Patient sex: F
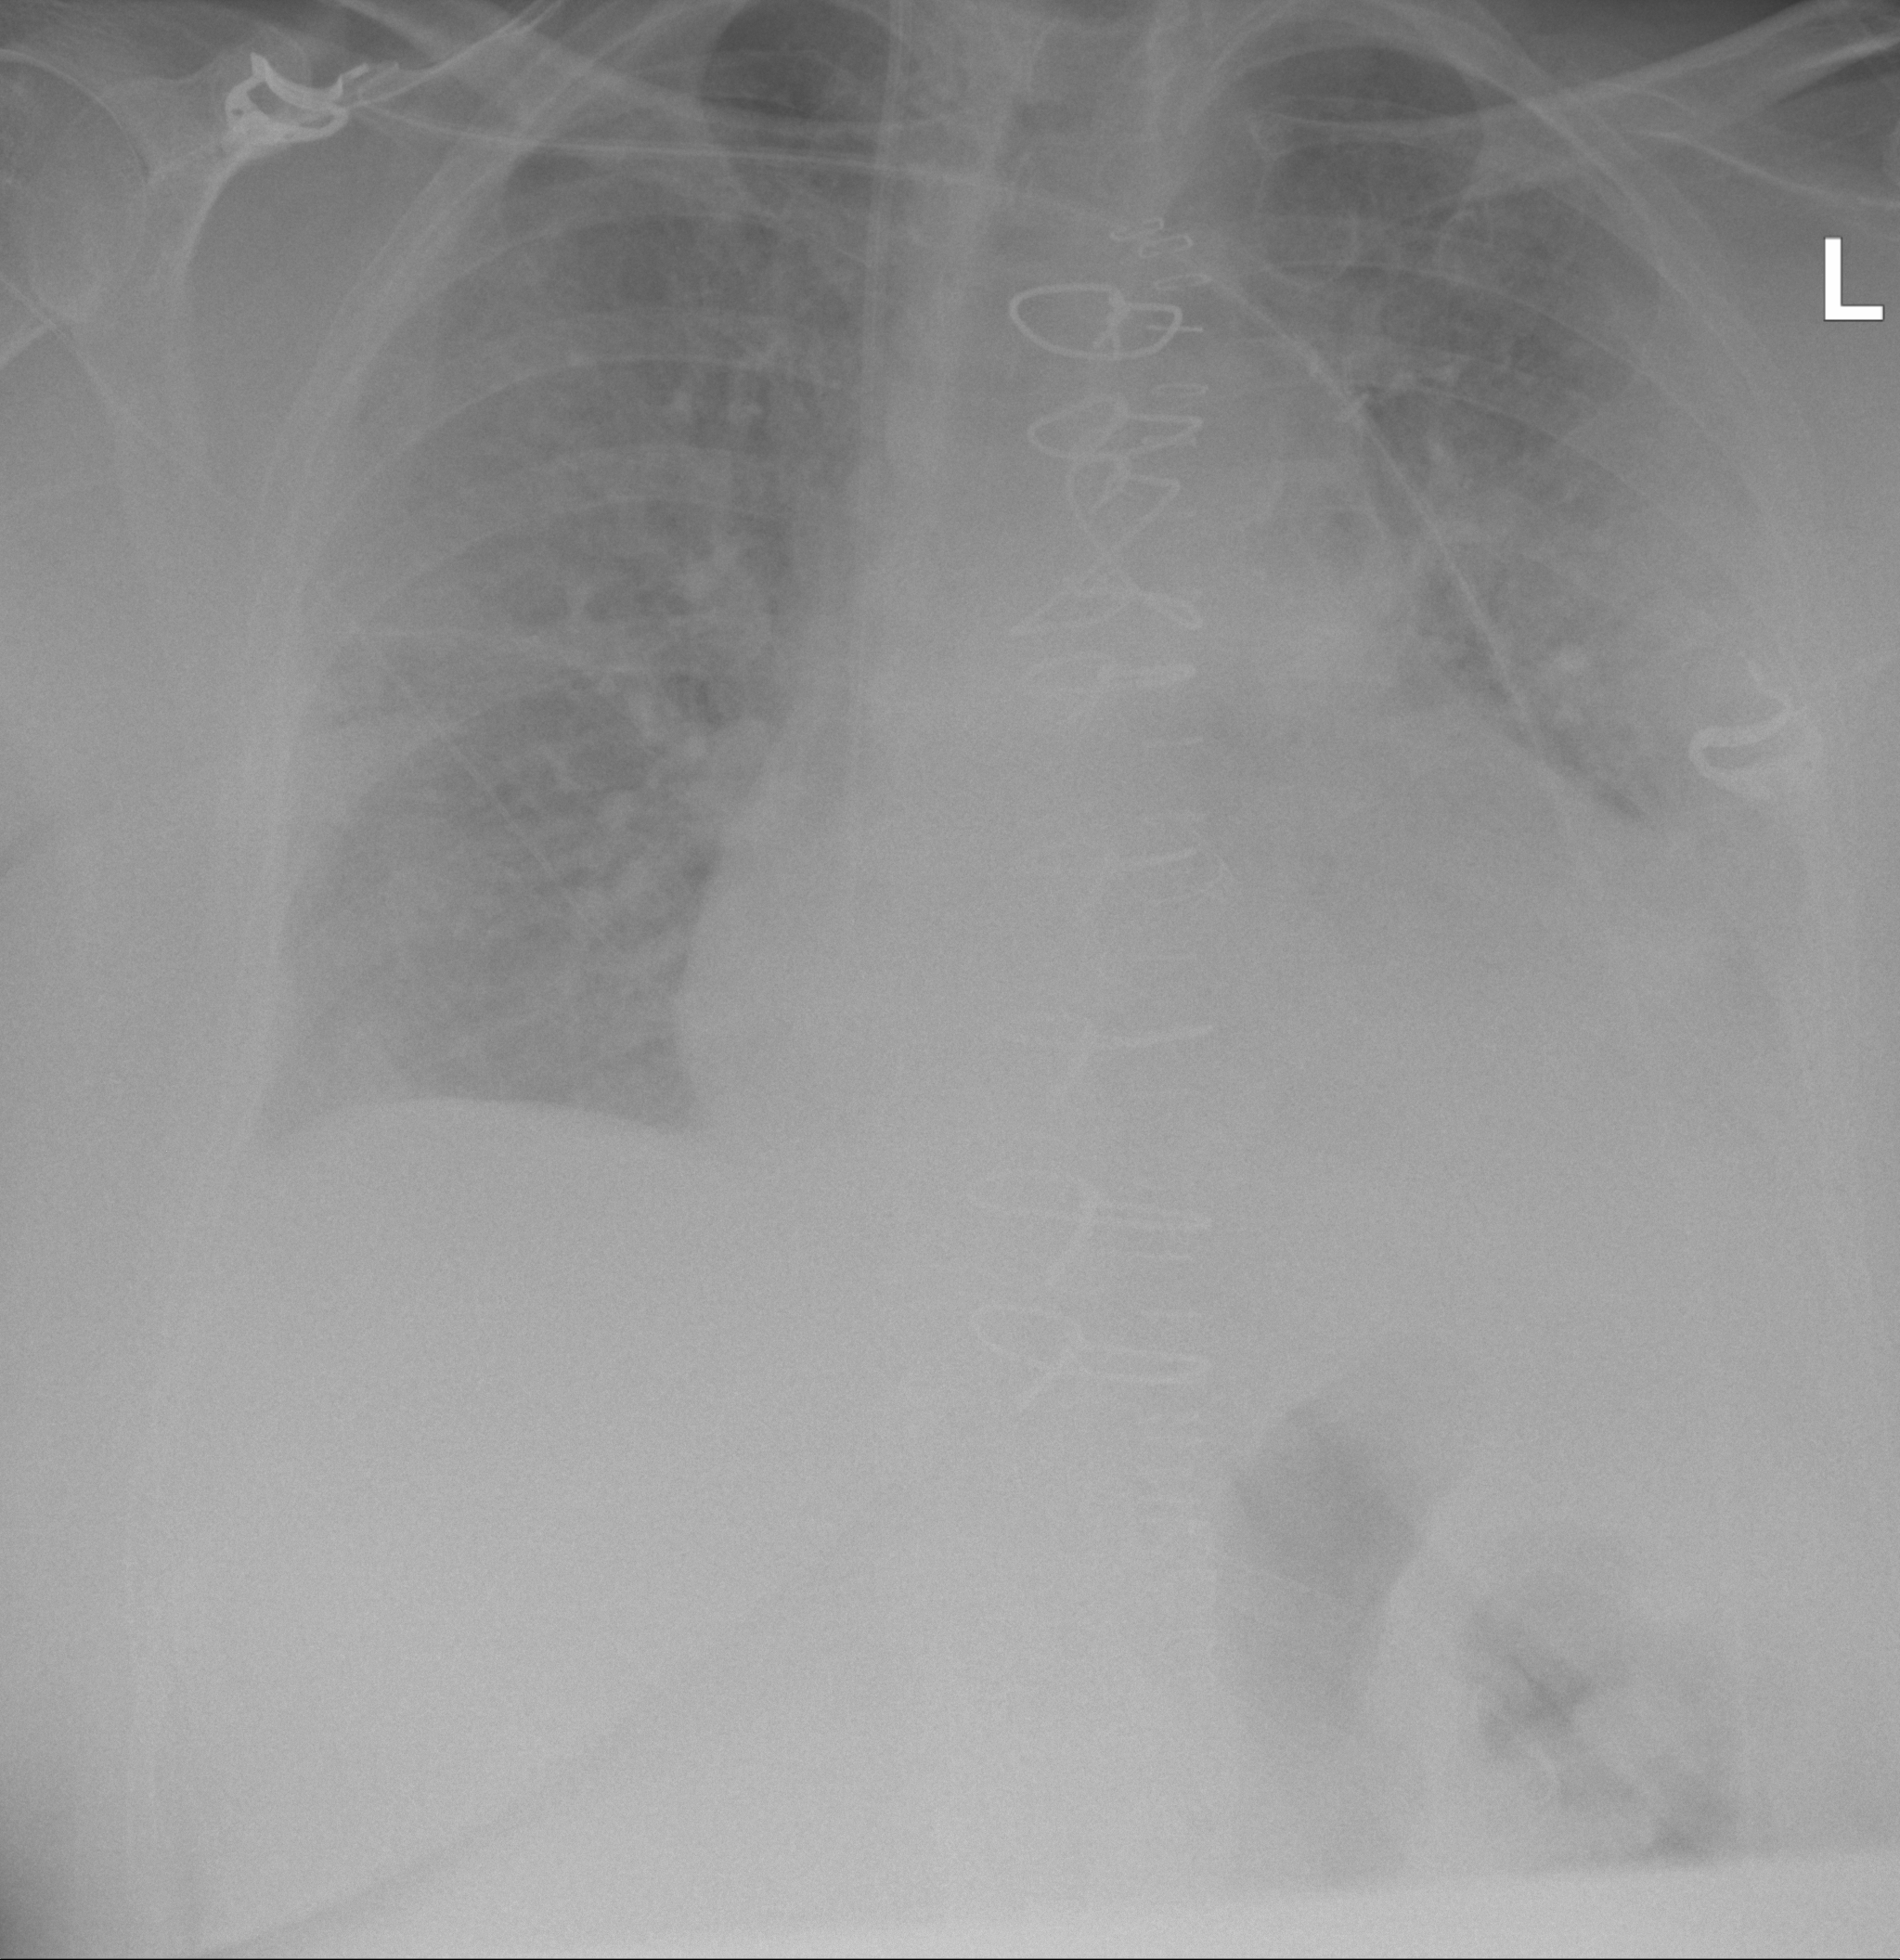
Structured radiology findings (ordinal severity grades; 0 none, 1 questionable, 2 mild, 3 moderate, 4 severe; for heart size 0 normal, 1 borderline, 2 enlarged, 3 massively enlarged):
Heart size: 2
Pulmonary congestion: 2
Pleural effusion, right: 2
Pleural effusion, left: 3
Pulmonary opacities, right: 2
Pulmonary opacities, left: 2
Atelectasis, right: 2
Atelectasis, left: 3